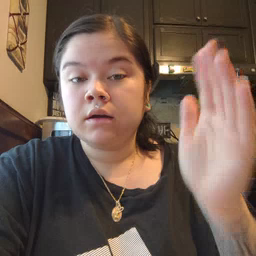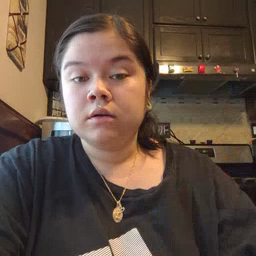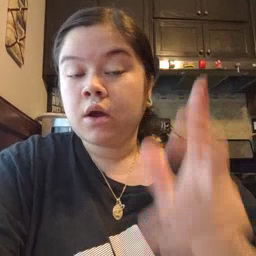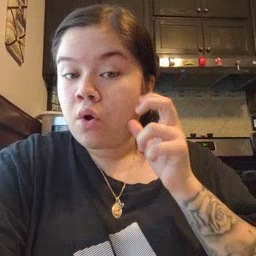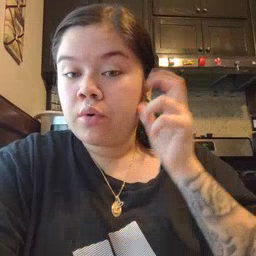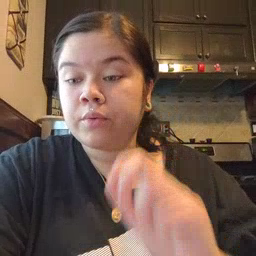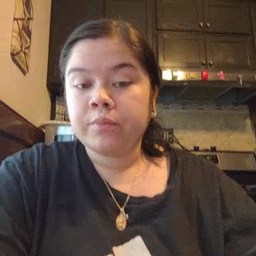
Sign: hear